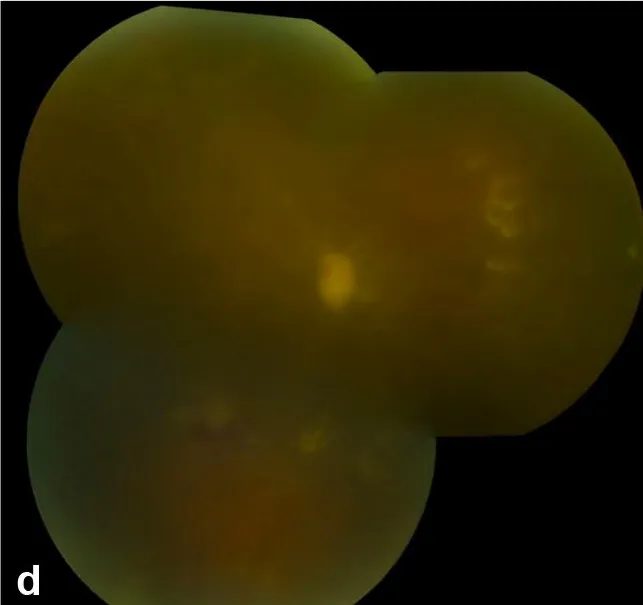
Color fundus photo montage of patient one shows a hazy view secondary to vitritis, disc edema, and patchy retinal whitening (c).
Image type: ophthalmic_imaging (fundus_photograph)